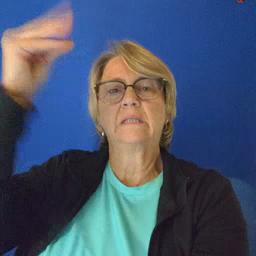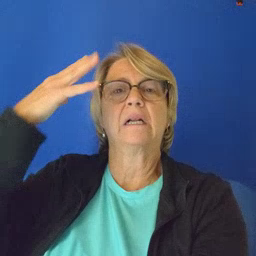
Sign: sun